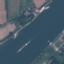
Land use / land cover class: River